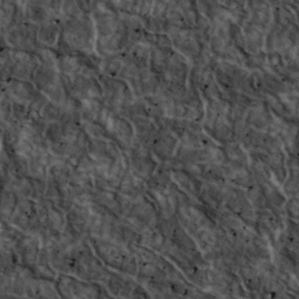
Label: non_frost